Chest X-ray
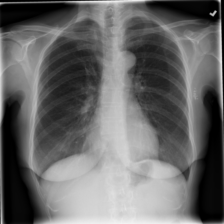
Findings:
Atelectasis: negative
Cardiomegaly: negative
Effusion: negative
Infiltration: positive
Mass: negative
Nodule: negative
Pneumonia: negative
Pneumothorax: negative
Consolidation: negative
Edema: negative
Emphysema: negative
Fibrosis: negative
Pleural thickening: negative
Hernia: negative